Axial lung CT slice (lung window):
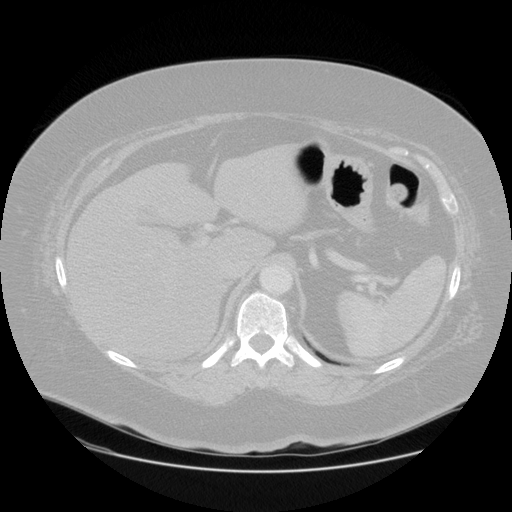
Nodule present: no